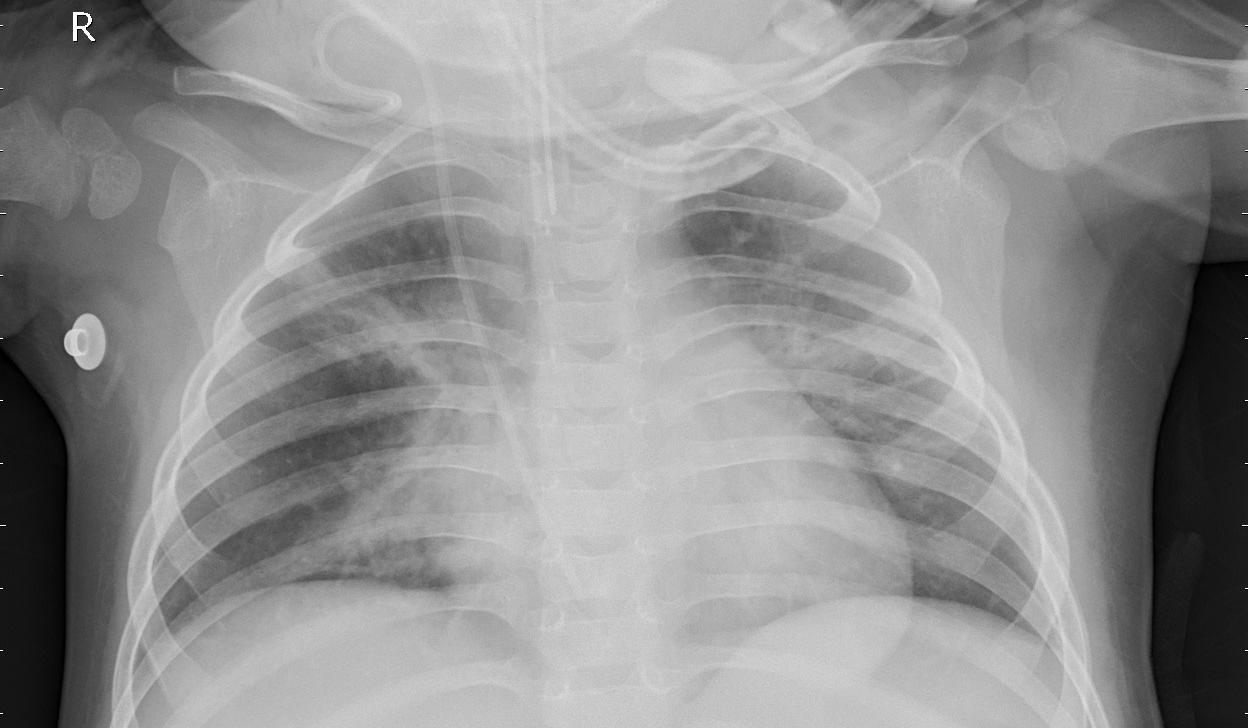
Diagnosis: PNEUMONIA